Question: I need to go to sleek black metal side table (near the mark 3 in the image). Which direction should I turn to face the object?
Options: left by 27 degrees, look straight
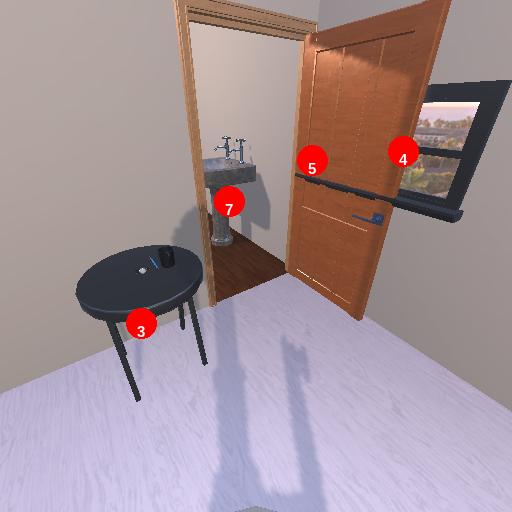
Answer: left by 27 degrees